Question: I'm a newbie and I'm using the IBM RAD which is based on Eclipse. After install I deleted some files that seemed not needed in C:\workspace. Now I get this error:

"Periodic workspace table can not be saved, file could not be found, could not save file table to C:\workspace.metadata..."
Could you tell what I should do to resolve the error? Thanks
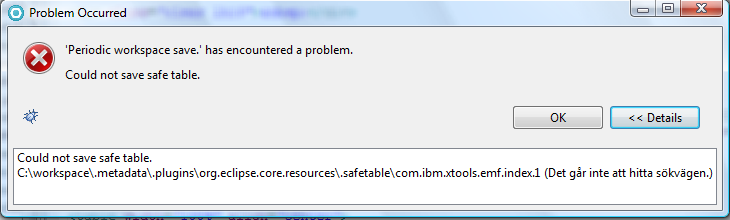
Answer: Restore the files you deleted.
If you have no way to do that, create a new workspace ( > > ) and then import your projects from the old one into the new one.